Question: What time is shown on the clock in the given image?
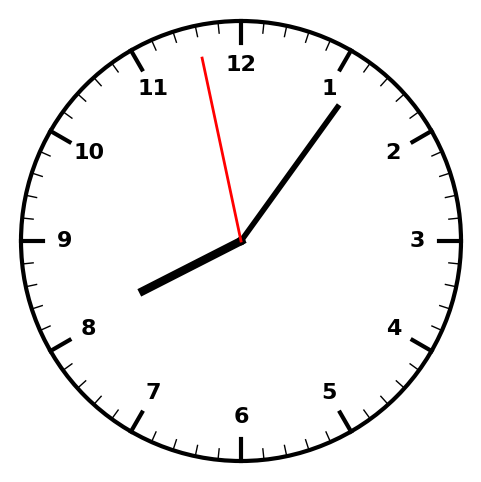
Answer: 08:05:58